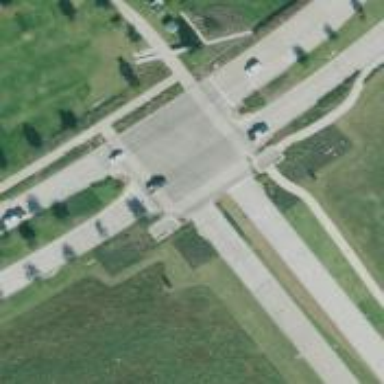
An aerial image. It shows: Pedestrian crossing with zebra markings on footway.